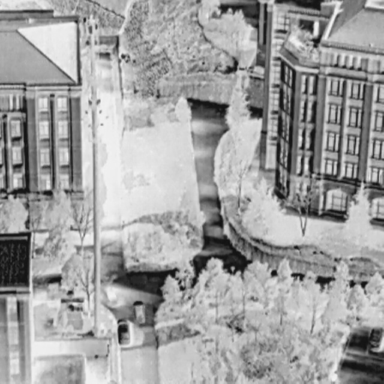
There are three Cars in the infrared image.